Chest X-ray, PA view. Patient: 34 years old, sex F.
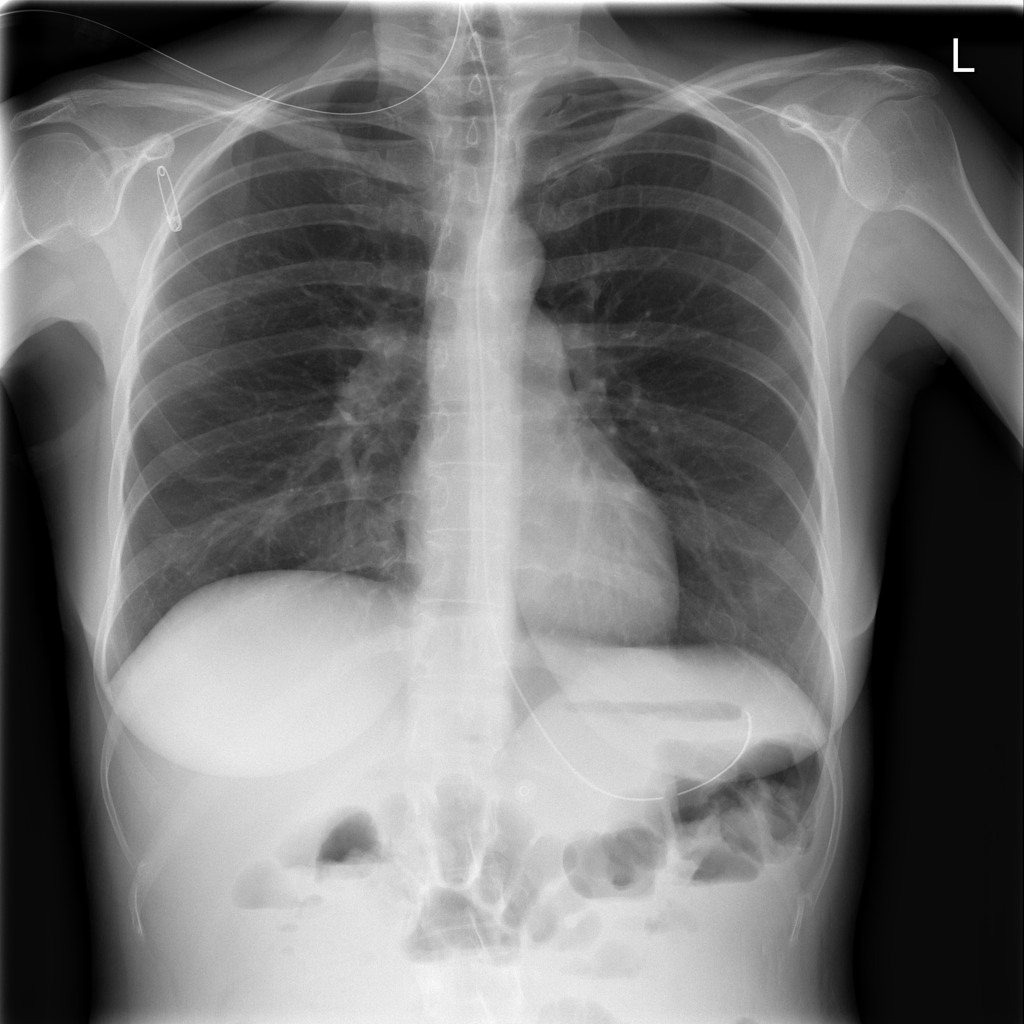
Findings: No Finding